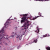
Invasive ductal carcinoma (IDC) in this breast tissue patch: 0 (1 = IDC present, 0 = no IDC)